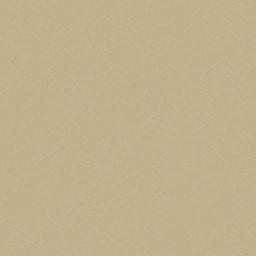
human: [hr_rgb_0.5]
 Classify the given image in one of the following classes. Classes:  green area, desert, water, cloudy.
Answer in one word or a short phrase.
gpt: desert